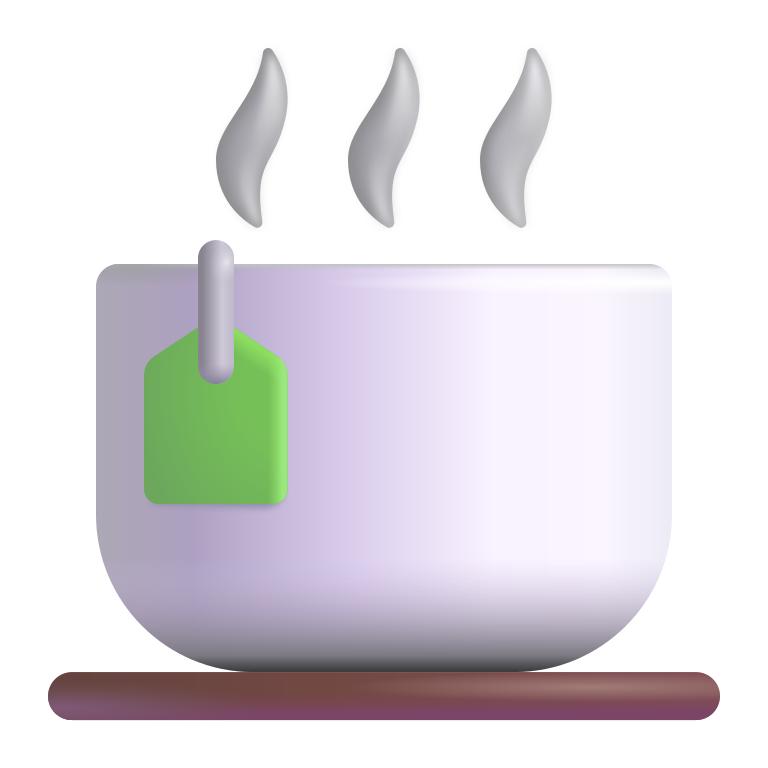
teacup without handle color